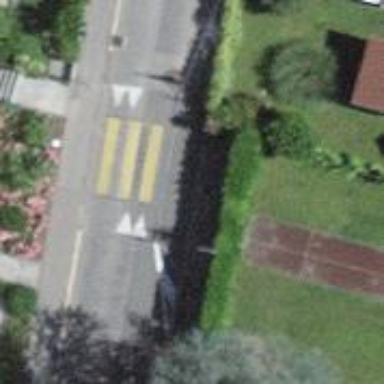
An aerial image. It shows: Uncontrolled crossing with traffic-calming table. The crossing has markings.